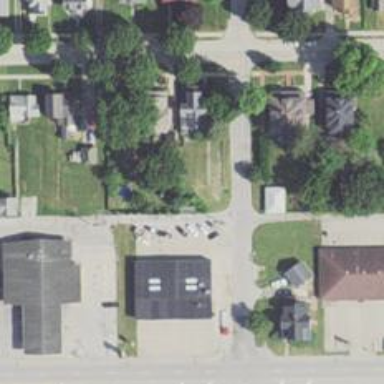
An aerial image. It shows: Alleyway designated as service road.